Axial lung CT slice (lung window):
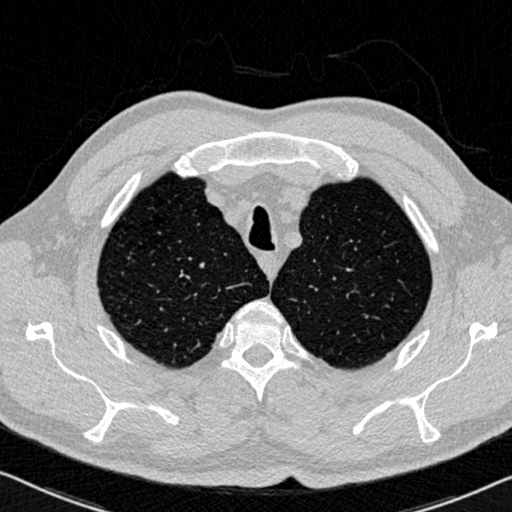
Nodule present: no